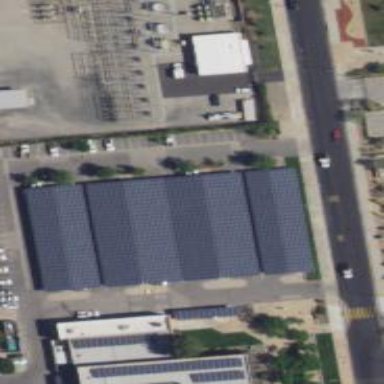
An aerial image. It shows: Solar photovoltaic panel on the roof of building used as solar power generator.